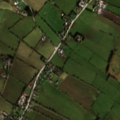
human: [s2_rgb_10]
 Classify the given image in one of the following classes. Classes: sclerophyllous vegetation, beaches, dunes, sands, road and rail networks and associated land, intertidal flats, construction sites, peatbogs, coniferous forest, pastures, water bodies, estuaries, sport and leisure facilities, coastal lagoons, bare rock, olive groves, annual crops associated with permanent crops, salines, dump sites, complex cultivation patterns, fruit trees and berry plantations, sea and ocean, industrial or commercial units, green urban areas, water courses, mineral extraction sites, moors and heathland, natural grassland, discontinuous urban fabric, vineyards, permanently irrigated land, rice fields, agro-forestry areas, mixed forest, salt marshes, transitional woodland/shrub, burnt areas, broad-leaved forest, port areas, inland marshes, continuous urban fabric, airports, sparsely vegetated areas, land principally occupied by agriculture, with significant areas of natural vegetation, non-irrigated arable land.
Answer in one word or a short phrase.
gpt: pastures